Question: I'm working in a project. How to hide just only a button for specific record in cgridview?

Hope anyone can give me suggestion for this problem. Thanks all.
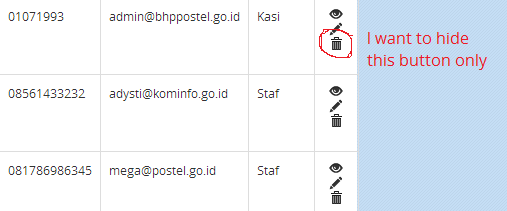
Answer: You can use '"visible"' attribute for this button in your 'CButtonColumn' and pass a (within single quotes) to control when it gets shown and when it doesn't:
For example, the following example would make the object having attribute '"name"' equal to '"Kasi"' . You can adapt it to your needs.
'''
[
'class' =>'CButtonColumn',
'template'=>'{view}{update}{delete}'
'buttons'=>[
'delete'=>[
'visible'=>'($data->name !== "Kasi")'
]
]
]
'''
Not much info, but here's the link to the official docs: <URL>